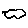
Label: cloud